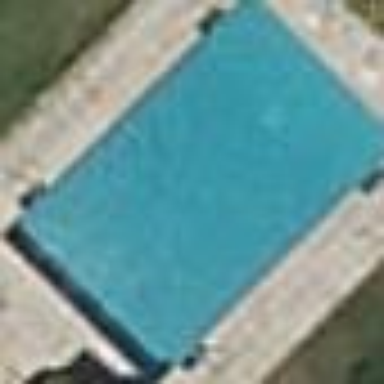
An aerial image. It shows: Swimming pool located in leisure land.